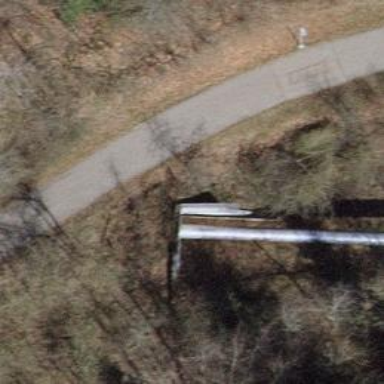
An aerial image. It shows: Pipeline structure is shown.